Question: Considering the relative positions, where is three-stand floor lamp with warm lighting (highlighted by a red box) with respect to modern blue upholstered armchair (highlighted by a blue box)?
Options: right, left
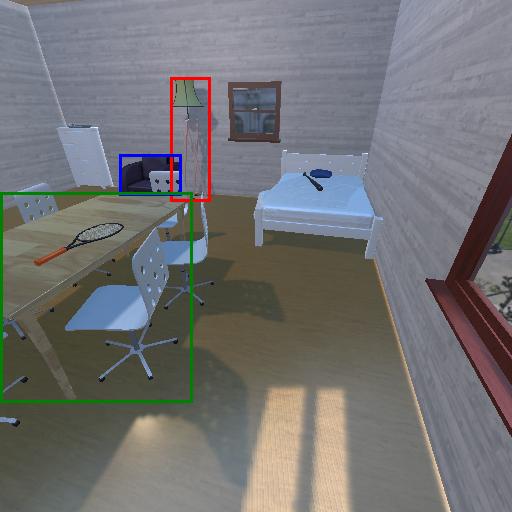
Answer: right